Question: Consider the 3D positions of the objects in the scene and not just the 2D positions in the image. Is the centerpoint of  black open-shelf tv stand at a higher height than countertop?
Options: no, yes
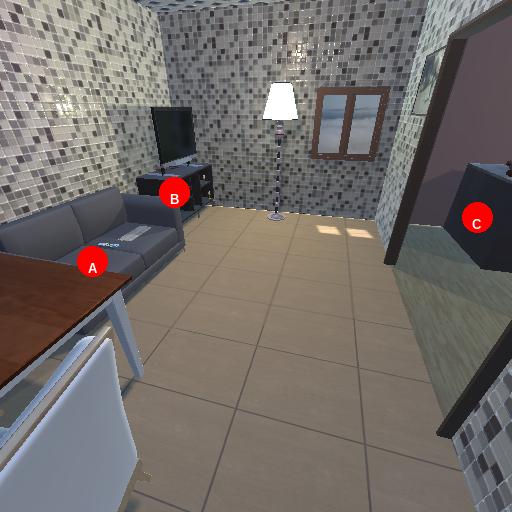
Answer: no